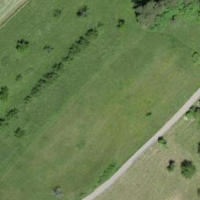
EUNIS habitat code: 25
Species observed at this site:
Anacamptis morio
Campanula glomerata
Himantoglossum hircinum